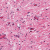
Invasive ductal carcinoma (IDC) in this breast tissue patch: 0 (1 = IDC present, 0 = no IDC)